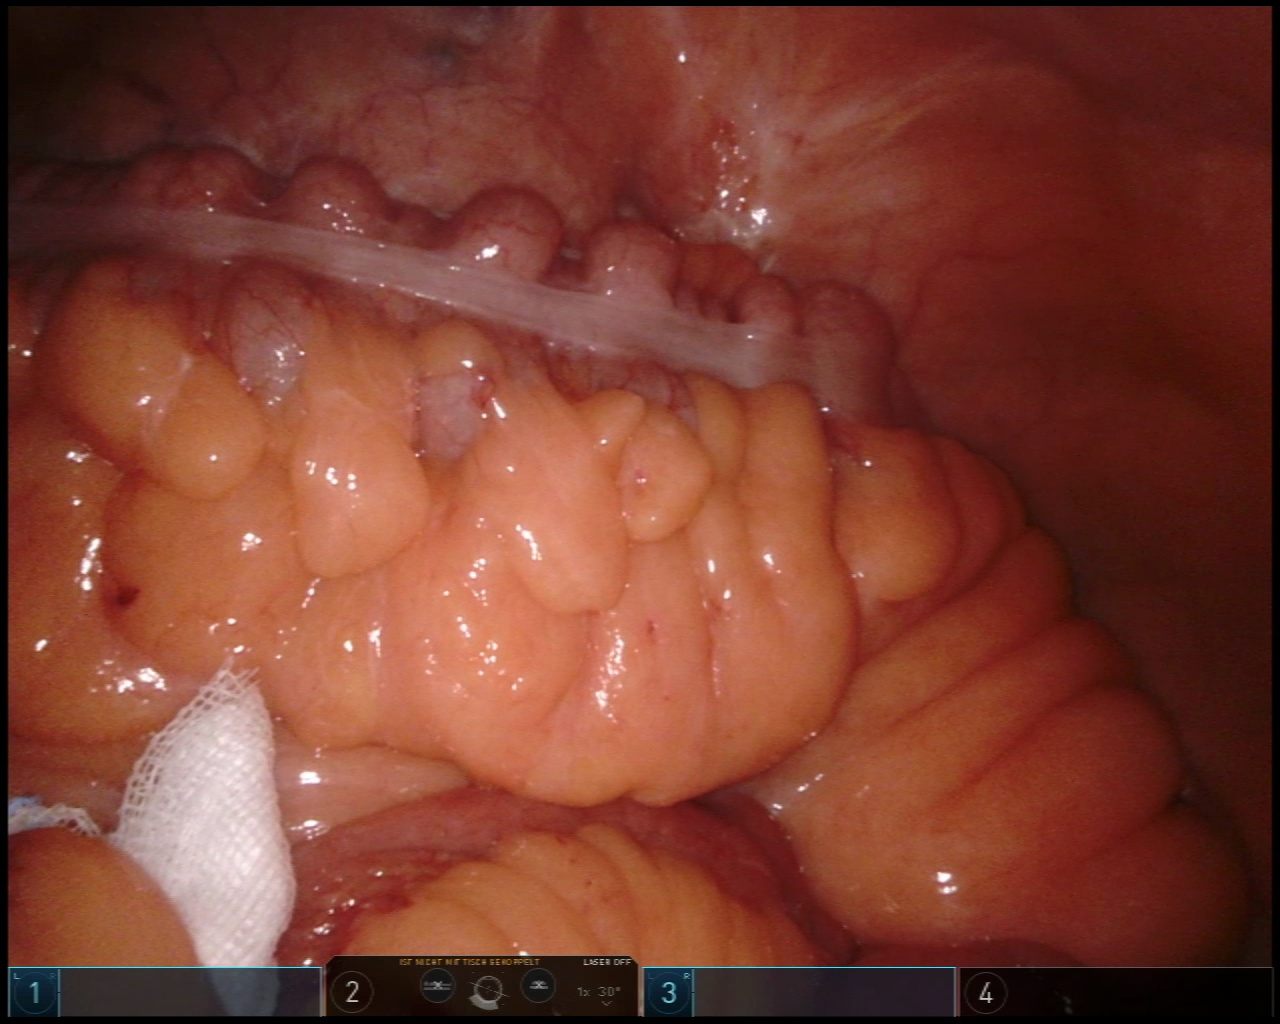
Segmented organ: small_intestine
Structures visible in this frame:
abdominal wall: yes
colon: yes
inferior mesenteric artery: no
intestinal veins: no
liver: no
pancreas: no
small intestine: yes
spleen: no
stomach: no
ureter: no
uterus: no
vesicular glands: no